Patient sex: F
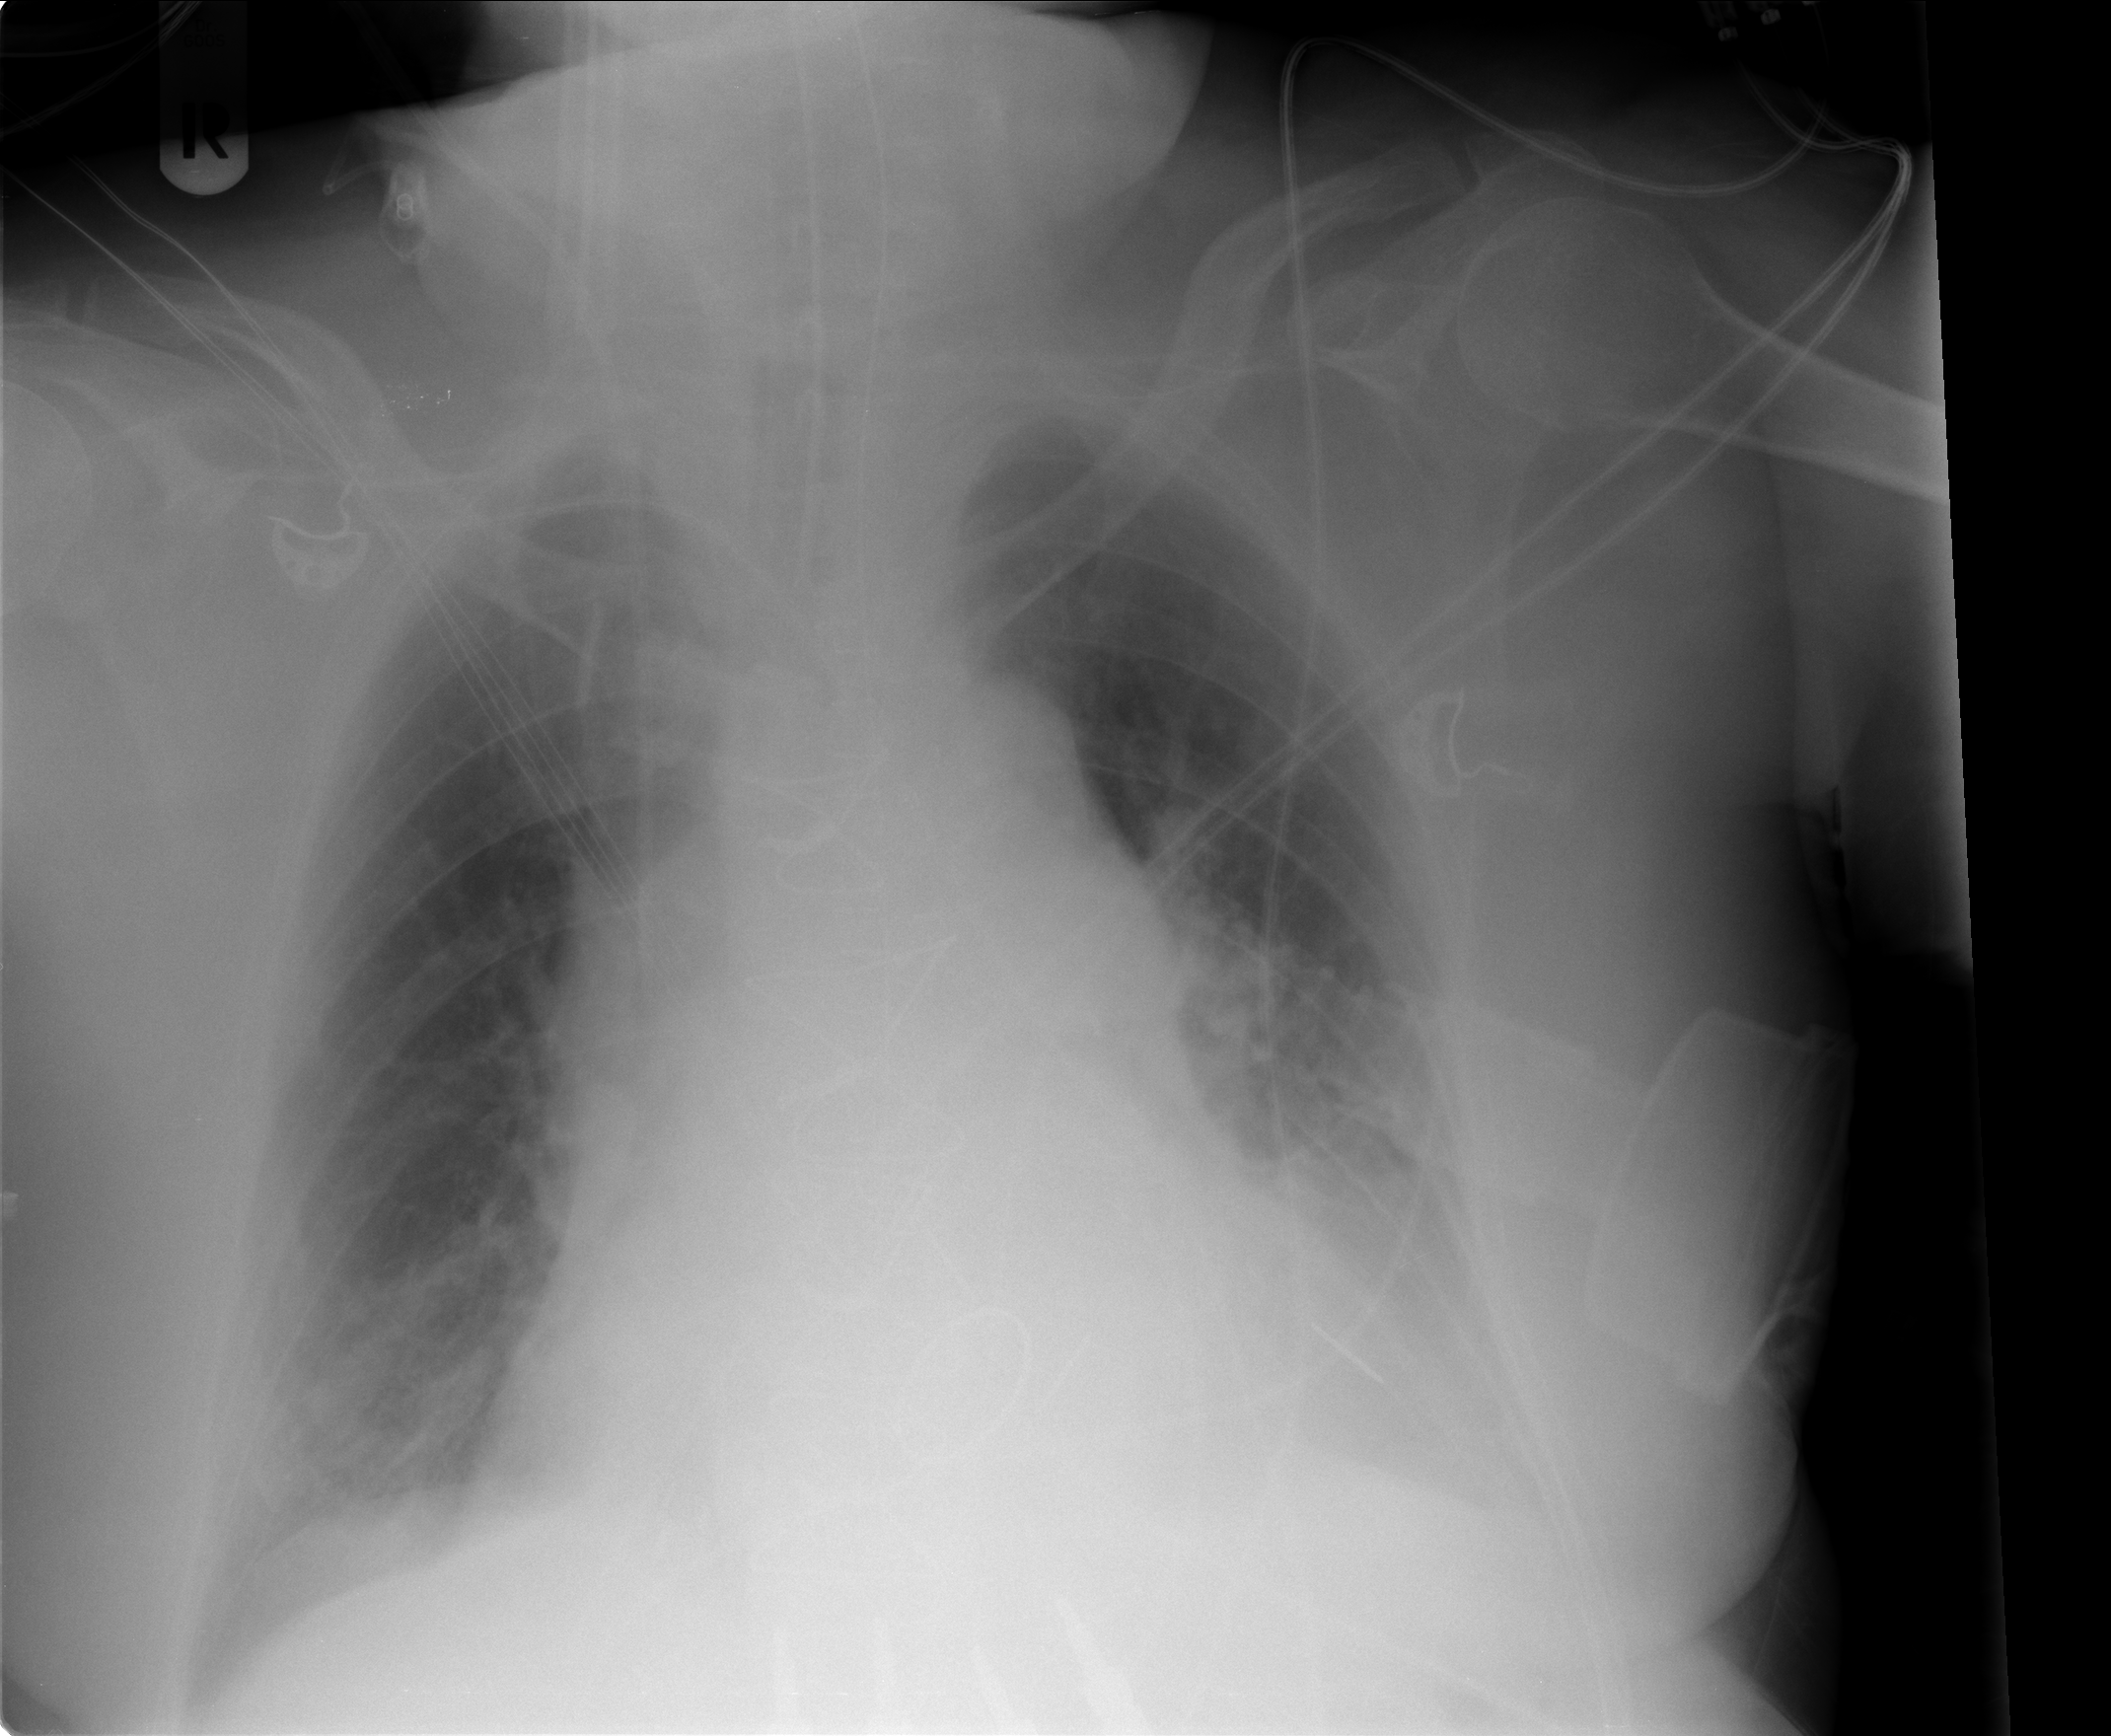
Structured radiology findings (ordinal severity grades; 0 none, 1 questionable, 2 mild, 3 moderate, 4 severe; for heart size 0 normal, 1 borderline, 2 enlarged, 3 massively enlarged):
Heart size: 2
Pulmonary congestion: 2
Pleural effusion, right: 1
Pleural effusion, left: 2
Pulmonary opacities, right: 2
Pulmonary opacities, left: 0
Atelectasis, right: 2
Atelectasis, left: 3